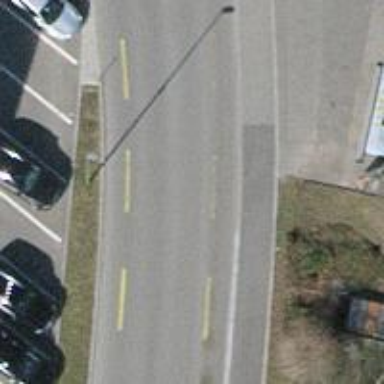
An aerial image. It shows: Primary highway with asphalt surface and designated cycle lane.